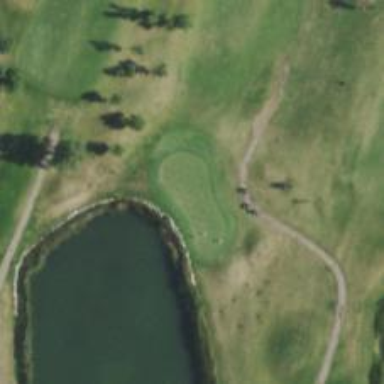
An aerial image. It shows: View of golf hole.